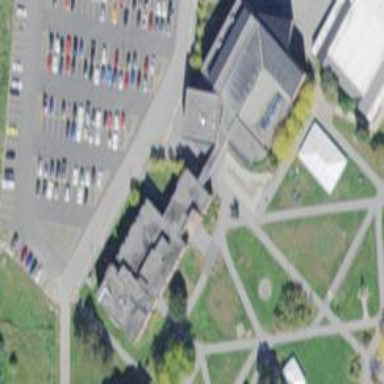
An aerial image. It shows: College building.